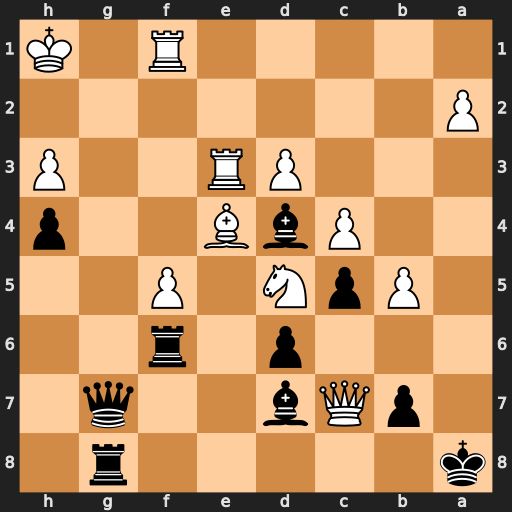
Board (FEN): k5r1/1pQb2q1/3p1r2/1PpN1P2/2PbB2p/3PR2P/P7/5R1K
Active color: b
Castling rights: -
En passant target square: -
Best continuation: Bxf5 Bf3 Qxc7 Nxc7+ Kb8 Re8+ Rxe8